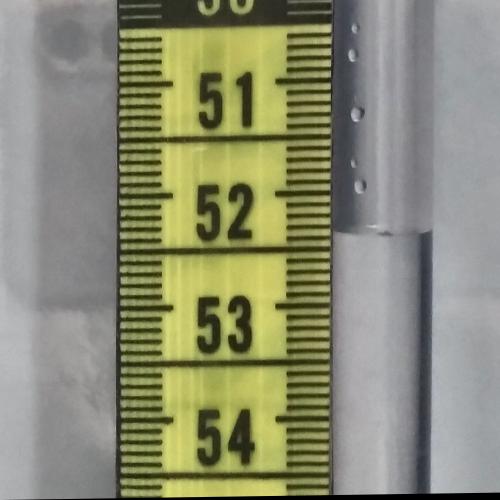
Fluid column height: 52.4 cm